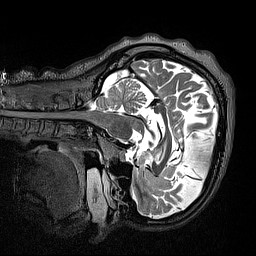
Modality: T2w
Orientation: sagittal
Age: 39
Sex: female
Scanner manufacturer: siemens
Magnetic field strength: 3 T
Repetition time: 3.2 s
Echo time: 0.567 s